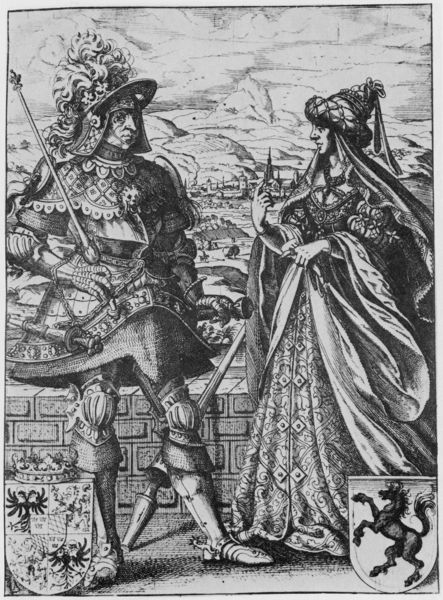
Titel: Bildnis von Hugobertus, König der Lomardei (Hunibertus, Cunibertus)
Künstler: Jost Amman
Institution: (Seriendruck)
Schlagwörter: adler, berg, feder, hand, himmel, mann, umhang, wasser, weiß, wolken, fluss, landschaft, menschen, stadt, finger, frau, geste, handschuhe, hintergrund, hut, hüte, kleid, männer, nase, profil, schwarz, ausblick, blick, dame, schleier, tuch, haube, muster, rock, mütze, arm, barock, falten, federn, hermelin, kleidung, rahmen, stehen, stein, steine, ärmel, bildnis, gesten, herr, hände, portrait, porträt, ferne, brüstung, boden, gewand, adel, familie, gewänder, paar, saum, blatt, krone, renaissance, pferd, schuppen, beine, federbusch, aussicht, balkon, bein, papier, zwei, schuhe, stab, gebirge, mauer, grafik, graphik, figuren, lanze, falte, faltenwurf, knie, stadtansicht, doppelbildnis, burg, druck, lithographie, druckgrafik, radierung, stich, schwarzweiß, schwert, litho, helm, stiefel, schritt, ritter, rüstung, wappen, ehepaar, harnisch, halbprofil, adlige, kassetten, dürer, sporen, ornamentik, kupferstich, gegenüber, zepter, bossenquader, gemauert, schilde, borten, erzählen, helmzier, beinschienen, ungleich, elm, ehepaarbildnis, sereindruck, knieschoner, jost amann, amman, helbusch, en